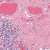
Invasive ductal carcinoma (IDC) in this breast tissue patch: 0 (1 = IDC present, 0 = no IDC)